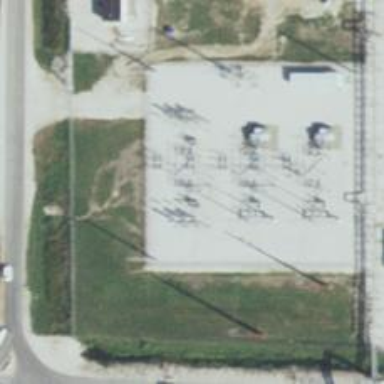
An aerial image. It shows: Switch used for power control.